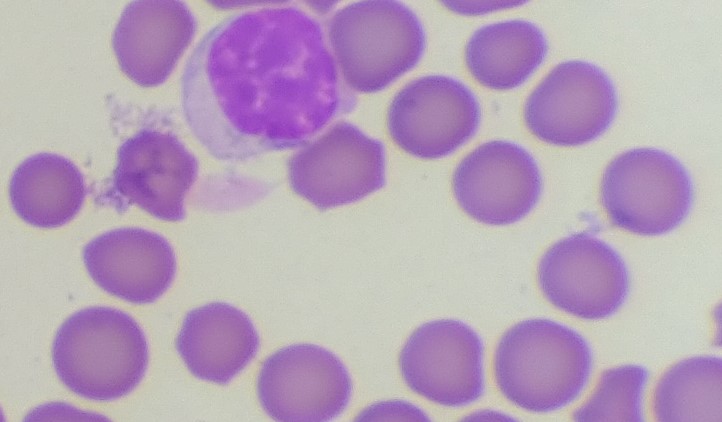
White blood cell type: Lymphocyte